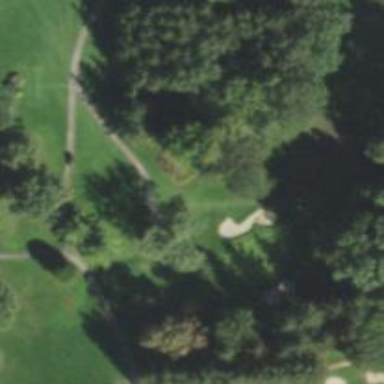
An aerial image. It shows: Path for both roads and golfers.